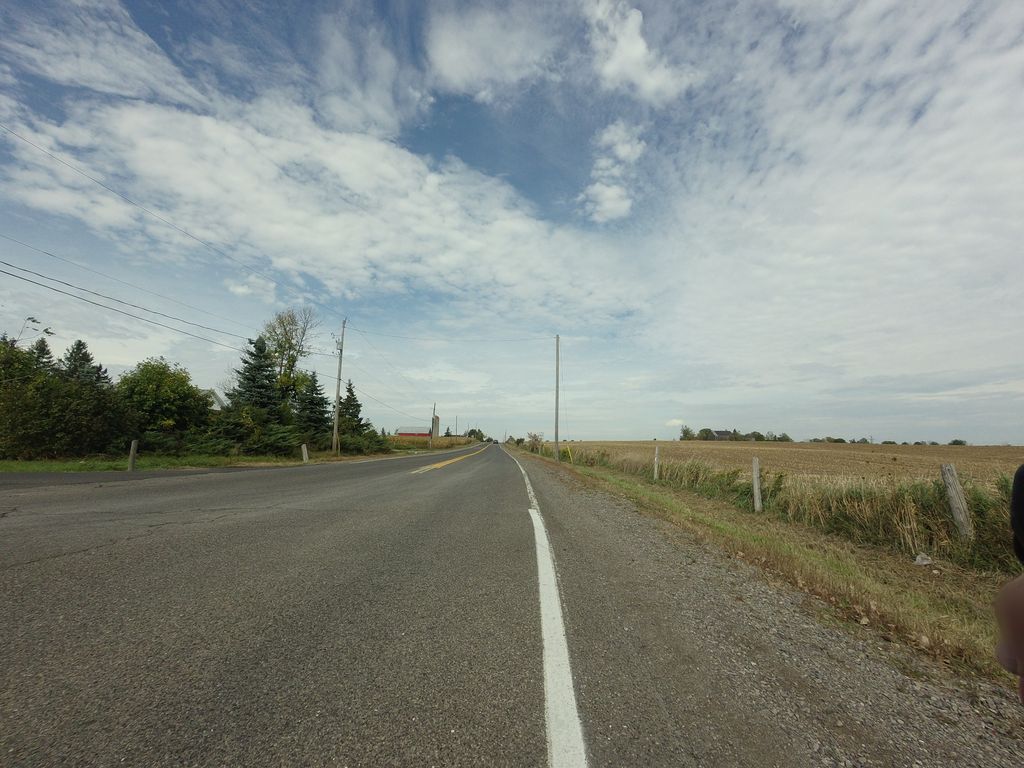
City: hamilton